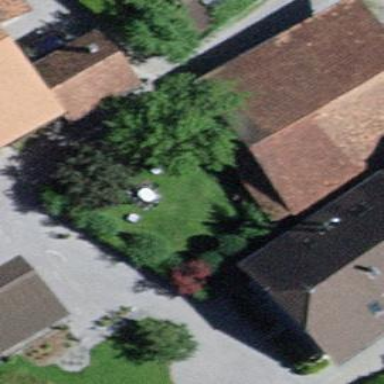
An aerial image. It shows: Barn.